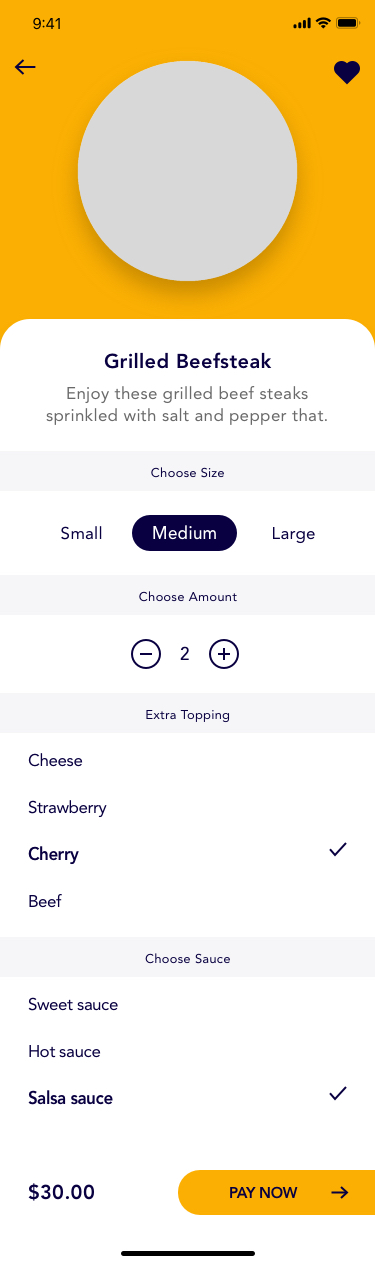
Text in this UI design:
Grilled Beefsteak
$30.00
Enjoy these grilled beef steaks sprinkled with salt and pepper that.
Small
Medium
Large
2
Choose Size
Choose Amount
Extra Topping
Choose Sauce
Cheese
Sweet sauce
Strawberry
Hot sauce
Cherry
Salsa sauce
Beef